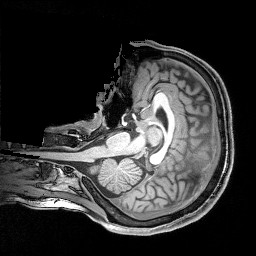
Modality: T1w
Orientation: axial
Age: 32
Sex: male
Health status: healthy